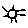
Label: sun